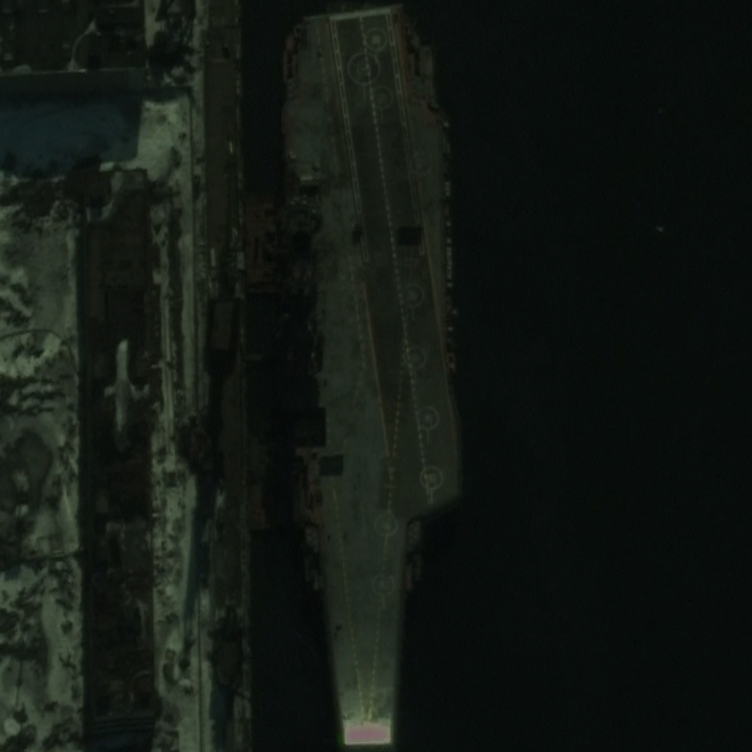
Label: aircraft_carrier